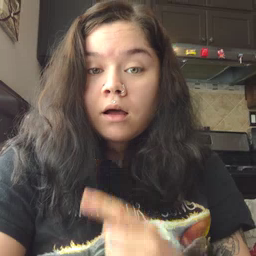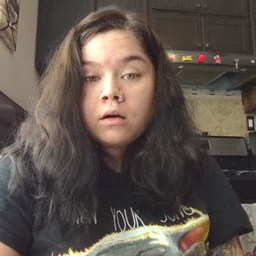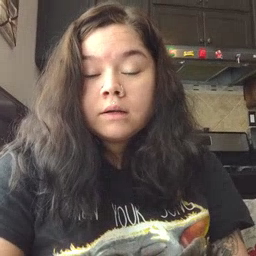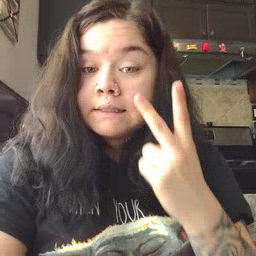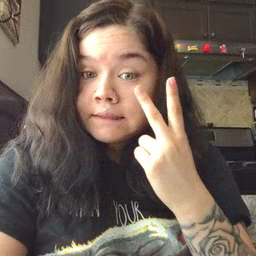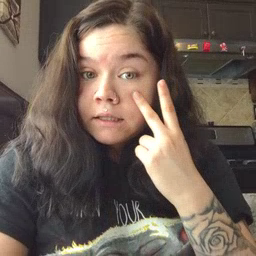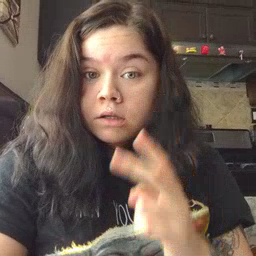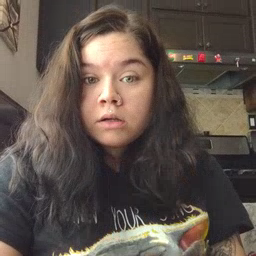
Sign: see